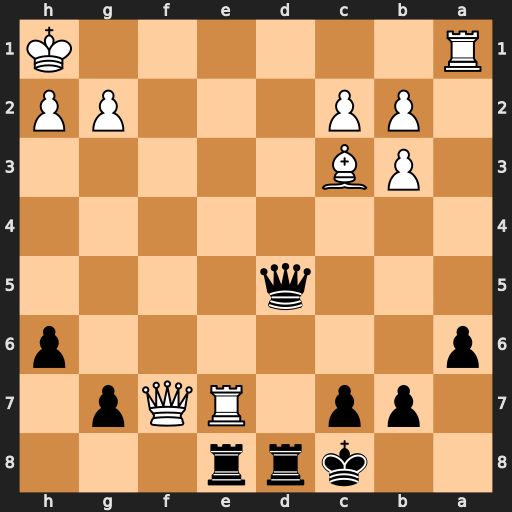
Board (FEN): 2krr3/1pp1RQp1/p6p/3q4/8/1PB5/1PP3PP/R6K
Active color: b
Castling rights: -
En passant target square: -
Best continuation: Qd1+ Qf1 Qxf1+ Rxf1 Rxe7